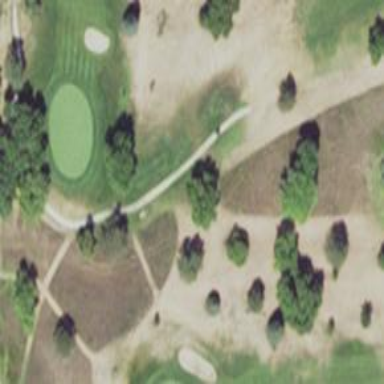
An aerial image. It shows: Golf tee.